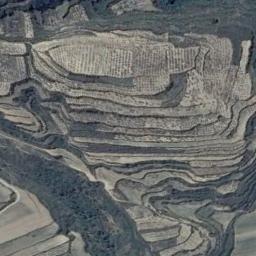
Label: terrace